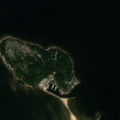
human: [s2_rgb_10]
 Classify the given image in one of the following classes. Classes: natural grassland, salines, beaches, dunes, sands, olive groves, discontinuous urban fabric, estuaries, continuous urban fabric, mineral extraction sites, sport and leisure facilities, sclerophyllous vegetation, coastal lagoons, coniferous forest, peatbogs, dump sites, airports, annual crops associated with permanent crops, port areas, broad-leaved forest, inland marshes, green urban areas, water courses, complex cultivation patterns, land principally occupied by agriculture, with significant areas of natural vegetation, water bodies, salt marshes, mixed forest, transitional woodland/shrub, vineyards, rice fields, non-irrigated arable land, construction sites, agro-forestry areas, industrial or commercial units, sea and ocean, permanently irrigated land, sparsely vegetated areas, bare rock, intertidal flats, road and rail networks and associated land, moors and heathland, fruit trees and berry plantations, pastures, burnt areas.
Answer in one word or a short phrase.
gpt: mixed forest, sea and ocean